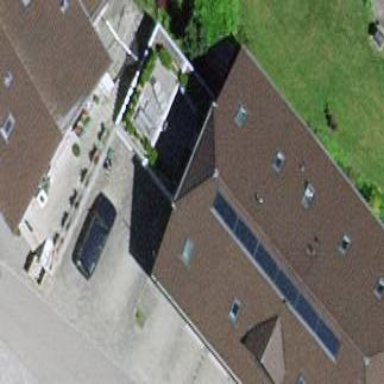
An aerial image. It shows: Residential building with half-hipped roof shape.